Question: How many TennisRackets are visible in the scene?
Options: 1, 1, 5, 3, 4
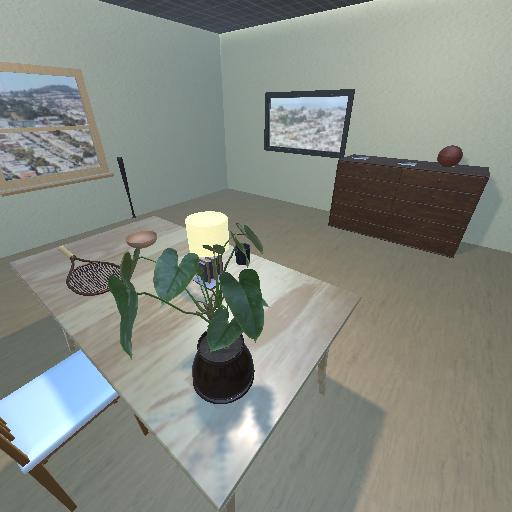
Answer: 1